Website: apple
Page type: billing-address
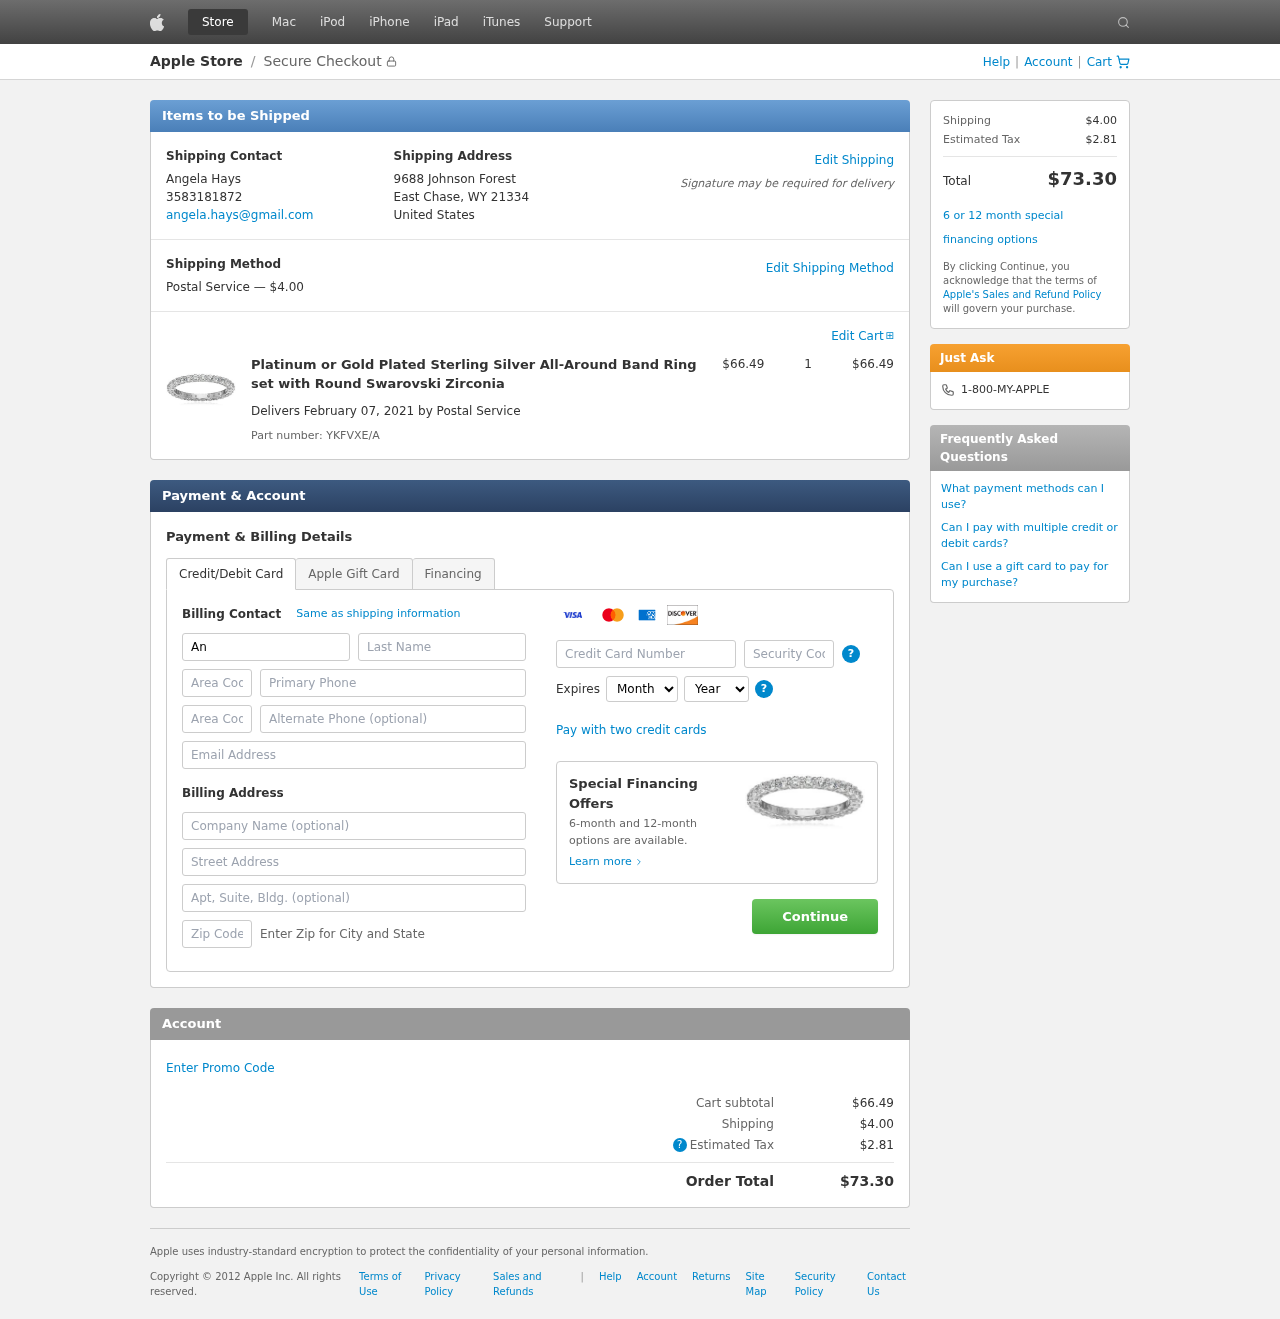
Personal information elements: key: PII_CARD_CVV
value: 031
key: PII_CARD_EXPIRY_MONTH
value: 02
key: PII_CARD_EXPIRY_YEAR
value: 30
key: PII_CARD_NUMBER
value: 2714 9866 1523 1753
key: PII_CITY_STATE_ZIP
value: East Chase, WY 21334
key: PII_COUNTRY
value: United States
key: PII_EMAIL
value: angela.hays@gmail.com
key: PII_FIRSTNAME
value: Angela
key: PII_FULLNAME
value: Angela Hays
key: PII_LASTNAME
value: Hays
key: PII_PHONE
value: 3583181872
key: PII_PHONE_AREA
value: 358
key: PII_STREET
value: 9688 Johnson Forest
Product elements: key: PRODUCT1_NAME
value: Platinum or Gold Plated Sterling Silver All-Around Band Ring set with Round Swarovski Zirconia
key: PRODUCT1_PRICE
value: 66.49
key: PRODUCT1_QUANTITY
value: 1
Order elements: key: ORDER_SHIPPING_COST
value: $4.00
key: ORDER_SUBTOTAL
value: $66.49
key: ORDER_DELIVERY_DATE
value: February 07, 2021
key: ORDER_PART_NUMBER
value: YKFVXE/A
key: ORDER_TAX
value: $2.81
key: ORDER_TOTAL
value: $73.30